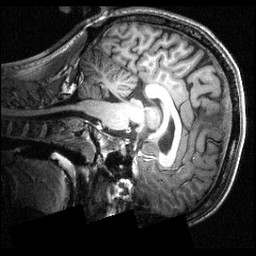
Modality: T1w
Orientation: sagittal
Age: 21
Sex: male
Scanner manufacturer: siemens
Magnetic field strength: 3.951 T
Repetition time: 1.5 s
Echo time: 0.00335 s